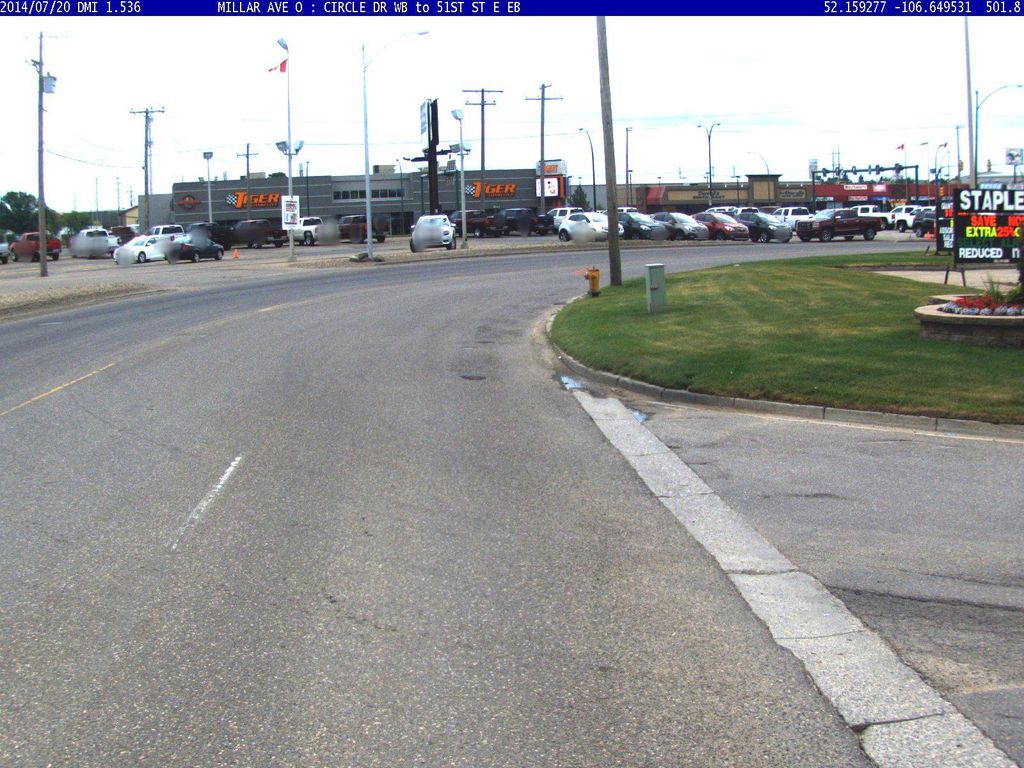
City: saskatoon